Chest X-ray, PA view. Patient: 47 years old, sex F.
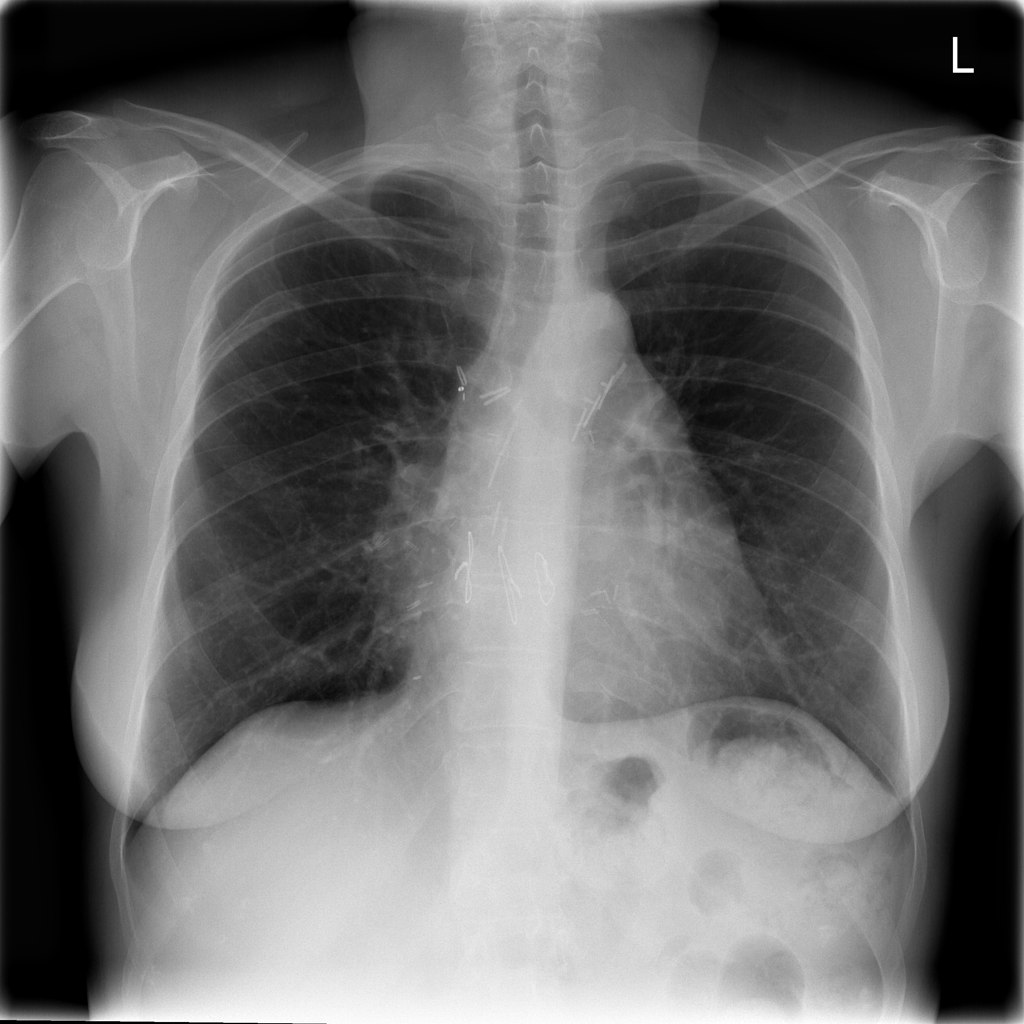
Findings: No Finding